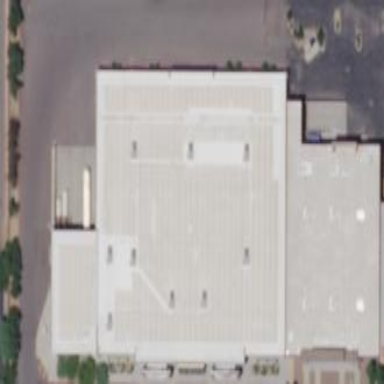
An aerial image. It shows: Retail building housing department store.